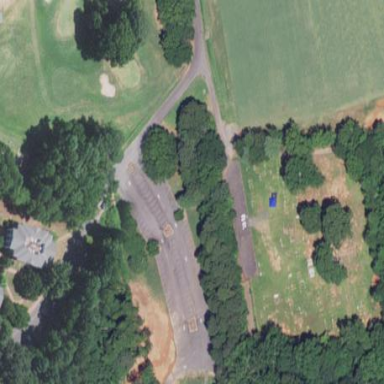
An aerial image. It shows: Cemetery.